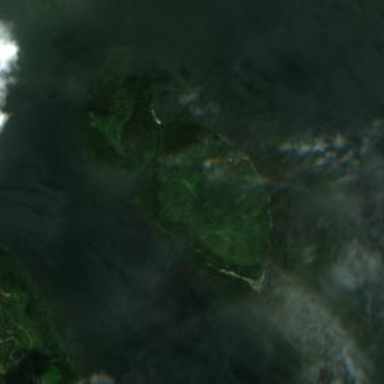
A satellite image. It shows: Island with natural coastline.